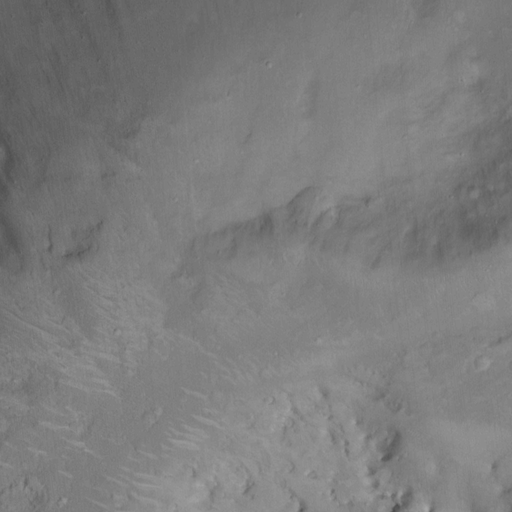
Objects detected: cone